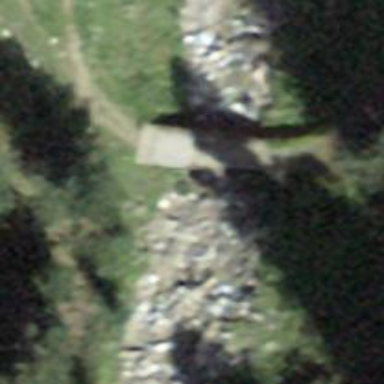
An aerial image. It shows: Track road on bridge.